Field crop: maize
Growth stage: 1
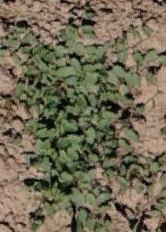
Species: convolvulus